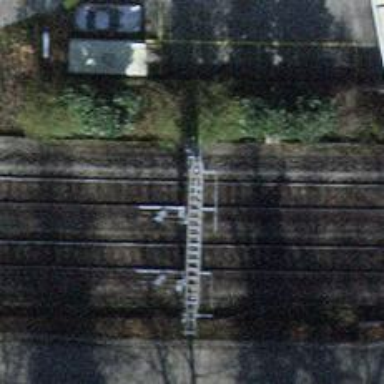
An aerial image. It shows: Railway milestone.